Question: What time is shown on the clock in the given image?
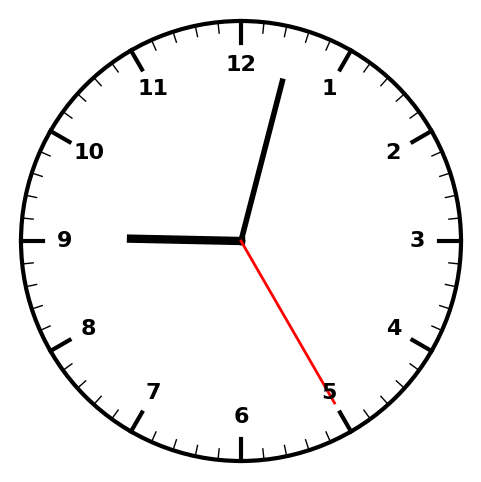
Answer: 09:02:25